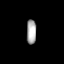
Tissue: prostate
Cell type: Fibroblasts
Senescence score: 0.7225
Nuclear area (px): 229
Mean DAPI intensity: 173.384